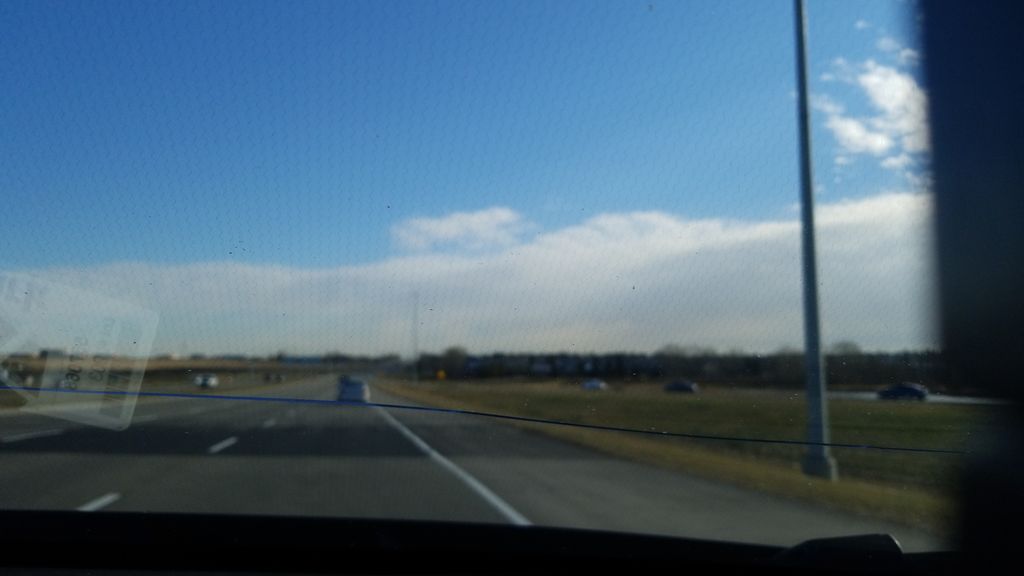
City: edmonton